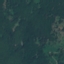
Land use / land cover class: Forest